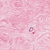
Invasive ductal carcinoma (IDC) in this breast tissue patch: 0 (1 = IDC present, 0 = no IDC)